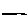
Label: line